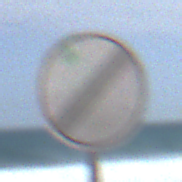
Verkehrszeichen: EndeSaemtlicherBegrenzungen
Umgebung: Outdoor, Nature
Tageszeit: Midday
Wetter: PartlyCloudy
Licht: Natural
Jahreszeit: NotSpecified
Kontrast: MediumContrast